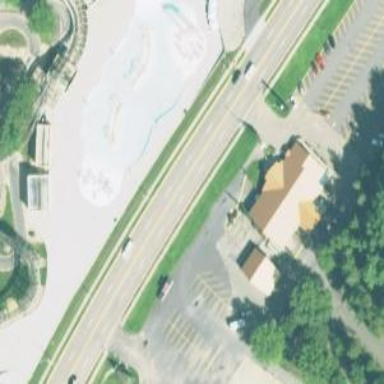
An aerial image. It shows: Lifeguard on duty.